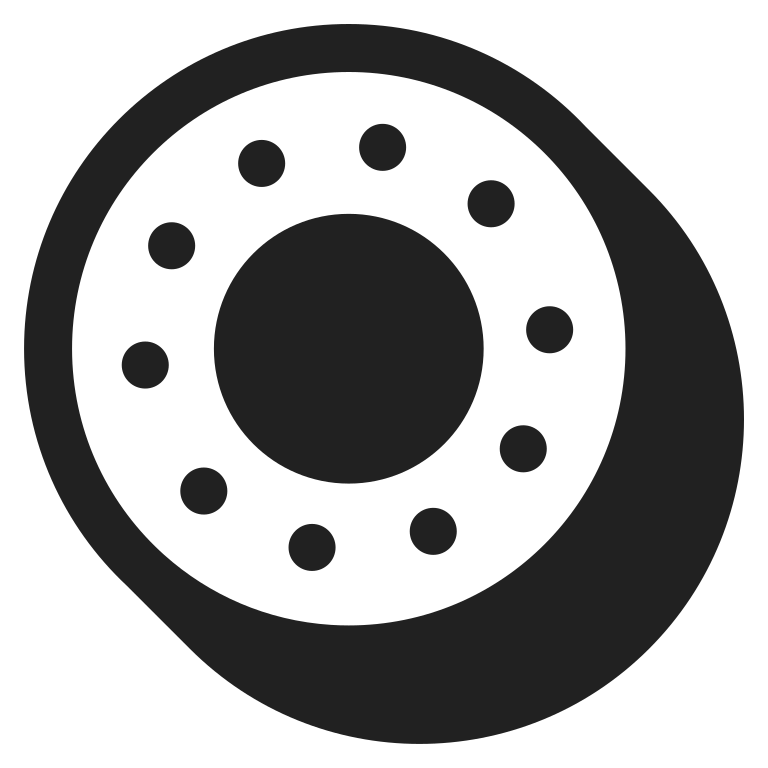
kiwi fruit high contrast